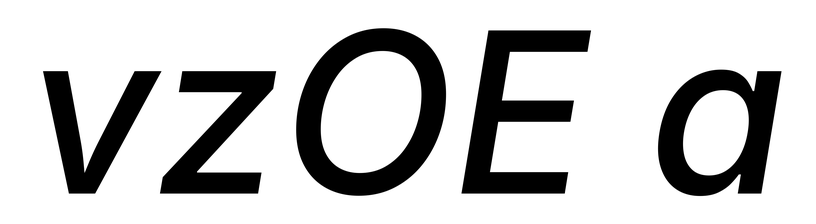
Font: Inter-Italic_Medium_Italic